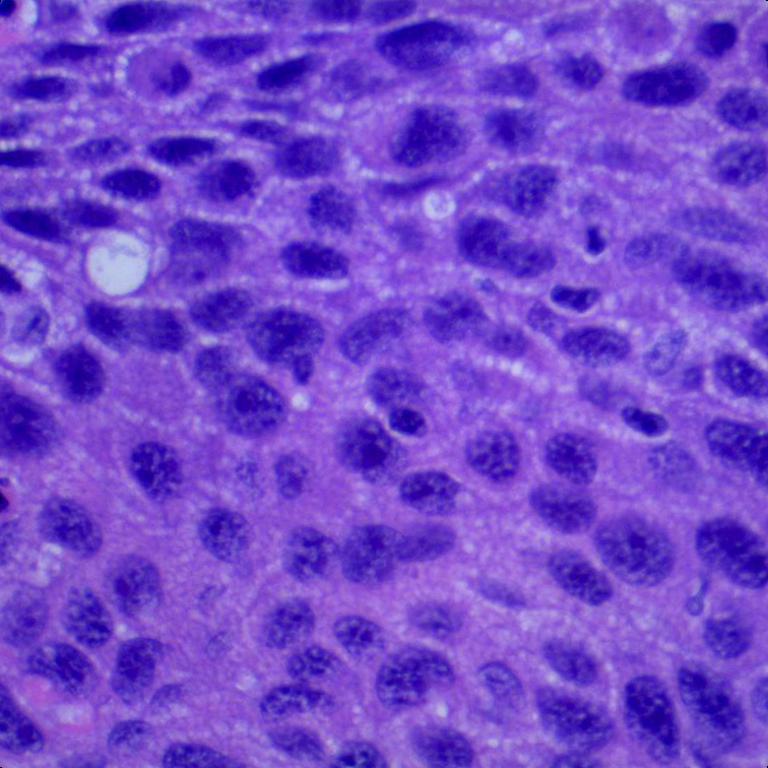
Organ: lung
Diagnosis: squamous carcinomas